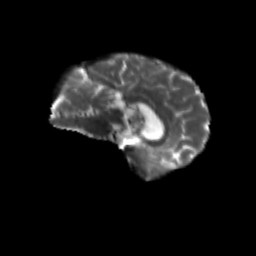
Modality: T2w
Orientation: sagittal
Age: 59
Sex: female
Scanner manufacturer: siemens
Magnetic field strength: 3 T
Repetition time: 4.71 s
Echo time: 0.0906 s